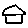
Label: house